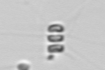
Label: Chaetoceros